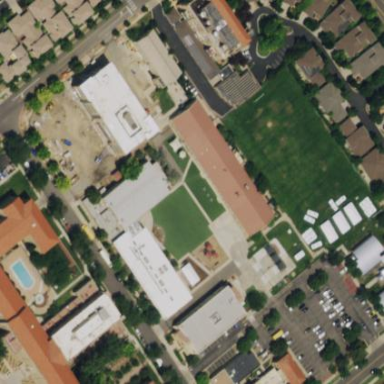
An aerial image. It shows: School.